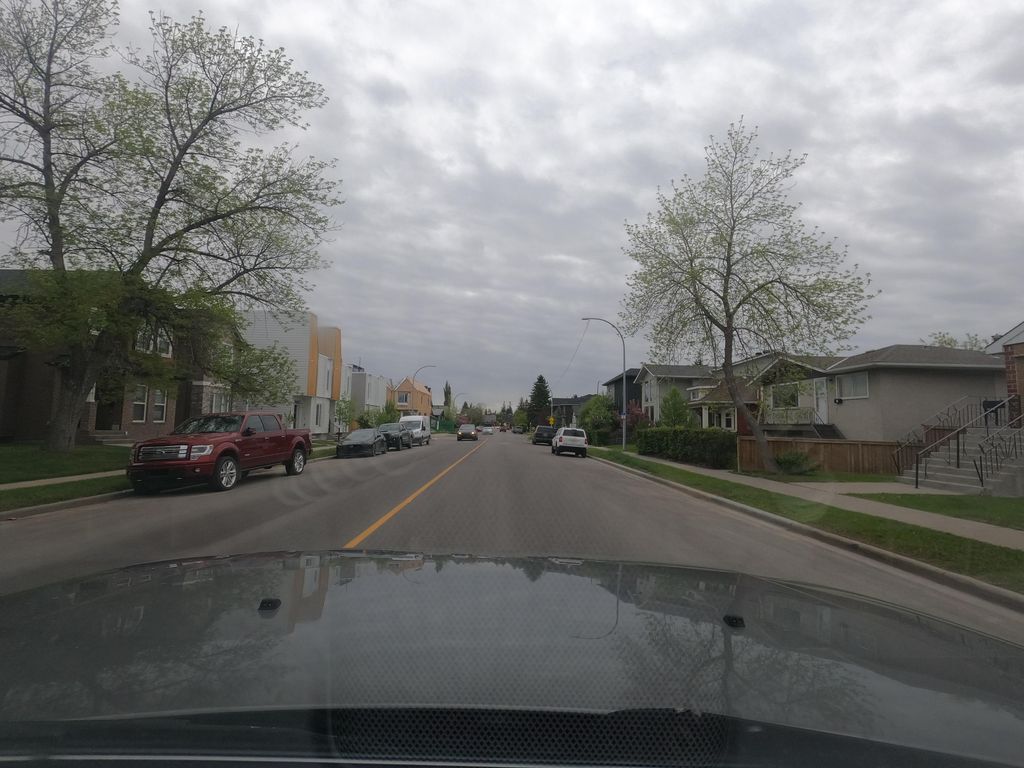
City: calgary